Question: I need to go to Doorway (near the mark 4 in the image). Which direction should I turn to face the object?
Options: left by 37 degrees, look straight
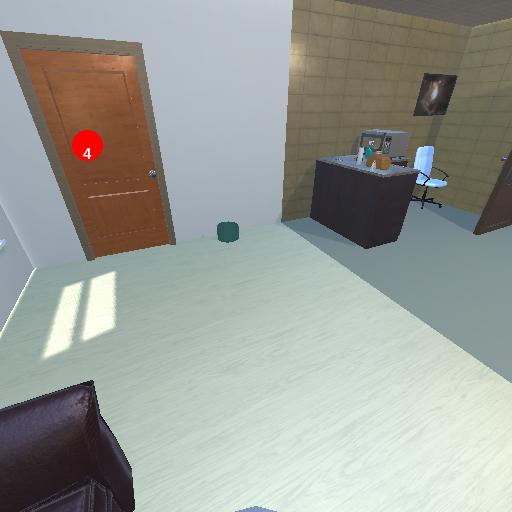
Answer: left by 37 degrees